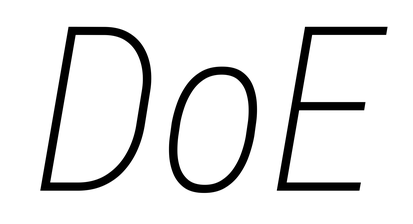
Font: Roboto-Italic_Condensed_ExtraLight_Italic